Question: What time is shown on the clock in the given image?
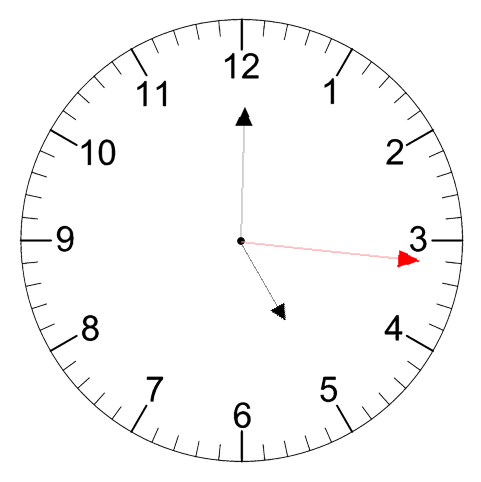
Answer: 05:00:16